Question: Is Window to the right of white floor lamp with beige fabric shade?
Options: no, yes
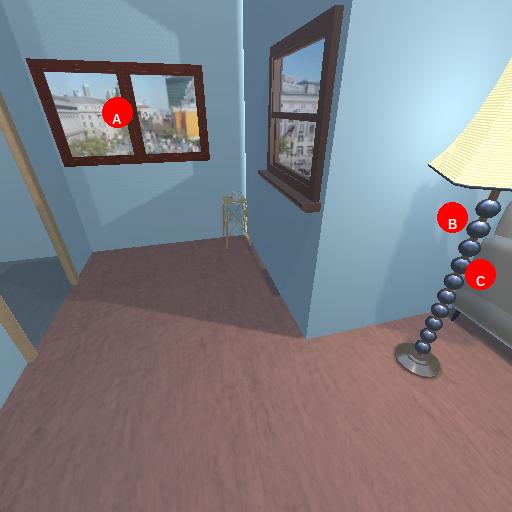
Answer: no